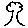
Label: tree